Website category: auto
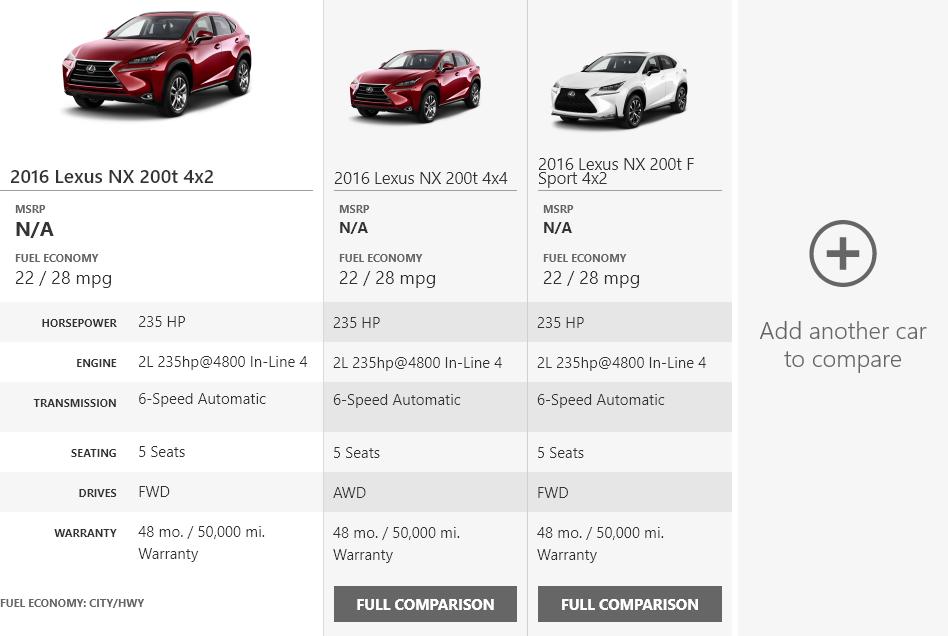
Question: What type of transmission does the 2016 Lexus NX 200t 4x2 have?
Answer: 6-Speed Automatic

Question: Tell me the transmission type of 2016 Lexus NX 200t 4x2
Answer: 6-Speed Automatic

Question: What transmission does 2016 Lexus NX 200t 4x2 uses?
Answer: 6-Speed Automatic

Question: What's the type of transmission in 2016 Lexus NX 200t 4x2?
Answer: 6-Speed Automatic

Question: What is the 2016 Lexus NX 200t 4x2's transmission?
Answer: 6-Speed Automatic

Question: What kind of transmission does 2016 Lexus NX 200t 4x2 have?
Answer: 6-Speed Automatic

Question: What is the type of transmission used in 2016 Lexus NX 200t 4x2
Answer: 6-Speed Automatic

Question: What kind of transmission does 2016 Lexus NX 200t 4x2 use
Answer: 6-Speed Automatic

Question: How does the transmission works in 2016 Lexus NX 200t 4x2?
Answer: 6-Speed Automatic

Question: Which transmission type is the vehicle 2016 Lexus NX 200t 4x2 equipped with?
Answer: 6-Speed Automatic

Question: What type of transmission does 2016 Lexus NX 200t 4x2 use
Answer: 6-Speed Automatic

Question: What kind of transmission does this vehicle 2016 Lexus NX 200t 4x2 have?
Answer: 6-Speed Automatic

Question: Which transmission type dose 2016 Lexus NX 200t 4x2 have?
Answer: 6-Speed Automatic

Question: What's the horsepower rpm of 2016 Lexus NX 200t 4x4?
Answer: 235 HP

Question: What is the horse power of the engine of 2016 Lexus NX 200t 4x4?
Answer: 235 HP

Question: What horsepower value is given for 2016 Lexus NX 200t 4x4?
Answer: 235 HP

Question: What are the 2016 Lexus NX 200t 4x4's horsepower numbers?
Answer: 235 HP

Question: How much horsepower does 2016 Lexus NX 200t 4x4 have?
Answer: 235 HP

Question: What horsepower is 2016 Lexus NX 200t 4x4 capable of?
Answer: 235 HP

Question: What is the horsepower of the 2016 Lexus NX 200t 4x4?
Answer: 235 HP

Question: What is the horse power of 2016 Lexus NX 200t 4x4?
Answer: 235 HP

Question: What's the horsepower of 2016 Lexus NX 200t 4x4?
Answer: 235 HP

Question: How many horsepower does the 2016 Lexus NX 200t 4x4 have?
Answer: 235 HP

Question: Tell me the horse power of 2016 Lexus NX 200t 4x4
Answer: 235 HP

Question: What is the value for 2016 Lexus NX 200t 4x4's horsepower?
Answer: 235 HP

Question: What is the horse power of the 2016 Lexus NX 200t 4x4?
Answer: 235 HP

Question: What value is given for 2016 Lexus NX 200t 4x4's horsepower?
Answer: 235 HP

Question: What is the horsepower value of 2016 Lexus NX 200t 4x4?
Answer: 235 HP

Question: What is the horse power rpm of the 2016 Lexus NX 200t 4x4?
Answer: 235 HP

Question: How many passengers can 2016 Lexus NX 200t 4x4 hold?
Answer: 5 Seats

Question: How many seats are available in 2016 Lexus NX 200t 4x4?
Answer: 5 Seats

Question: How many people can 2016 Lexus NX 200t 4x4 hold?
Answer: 5 Seats

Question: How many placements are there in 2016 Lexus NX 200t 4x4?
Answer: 5 Seats

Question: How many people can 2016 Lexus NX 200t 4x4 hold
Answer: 5 Seats

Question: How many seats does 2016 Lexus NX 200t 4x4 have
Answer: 5 Seats

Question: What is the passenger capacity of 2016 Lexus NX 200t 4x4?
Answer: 5 Seats

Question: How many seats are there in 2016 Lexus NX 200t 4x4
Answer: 5 Seats

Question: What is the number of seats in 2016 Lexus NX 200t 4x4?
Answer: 5 Seats

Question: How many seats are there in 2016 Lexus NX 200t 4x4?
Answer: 5 Seats

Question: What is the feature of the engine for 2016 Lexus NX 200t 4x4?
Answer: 2L 235hp@4800 In-Line 4

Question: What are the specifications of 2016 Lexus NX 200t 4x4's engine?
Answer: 2L 235hp@4800 In-Line 4

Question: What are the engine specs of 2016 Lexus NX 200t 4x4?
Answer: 2L 235hp@4800 In-Line 4

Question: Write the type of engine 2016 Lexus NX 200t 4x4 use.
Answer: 2L 235hp@4800 In-Line 4

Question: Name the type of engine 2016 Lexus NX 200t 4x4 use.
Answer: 2L 235hp@4800 In-Line 4

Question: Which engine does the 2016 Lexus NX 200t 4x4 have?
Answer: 2L 235hp@4800 In-Line 4

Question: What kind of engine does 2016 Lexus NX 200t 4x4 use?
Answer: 2L 235hp@4800 In-Line 4

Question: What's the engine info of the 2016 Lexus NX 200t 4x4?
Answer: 2L 235hp@4800 In-Line 4

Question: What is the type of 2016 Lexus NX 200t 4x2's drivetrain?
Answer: FWD

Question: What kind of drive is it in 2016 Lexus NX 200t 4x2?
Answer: FWD

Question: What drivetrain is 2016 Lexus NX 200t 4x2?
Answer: FWD

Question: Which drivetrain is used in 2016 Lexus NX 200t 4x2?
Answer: FWD

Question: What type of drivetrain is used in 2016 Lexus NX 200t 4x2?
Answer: FWD

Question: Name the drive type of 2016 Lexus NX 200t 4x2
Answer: FWD

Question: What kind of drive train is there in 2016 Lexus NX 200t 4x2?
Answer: FWD

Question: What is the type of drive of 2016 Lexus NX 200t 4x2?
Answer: FWD

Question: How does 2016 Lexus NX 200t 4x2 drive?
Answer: FWD

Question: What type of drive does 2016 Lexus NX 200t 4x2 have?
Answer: FWD

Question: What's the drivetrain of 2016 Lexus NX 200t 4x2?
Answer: FWD

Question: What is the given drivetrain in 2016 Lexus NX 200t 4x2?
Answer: FWD

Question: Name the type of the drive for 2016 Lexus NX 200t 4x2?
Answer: FWD

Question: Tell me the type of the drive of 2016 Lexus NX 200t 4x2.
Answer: FWD

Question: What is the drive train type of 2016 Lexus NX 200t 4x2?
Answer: FWD

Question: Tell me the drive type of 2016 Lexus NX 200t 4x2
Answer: FWD

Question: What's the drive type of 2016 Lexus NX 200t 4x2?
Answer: FWD